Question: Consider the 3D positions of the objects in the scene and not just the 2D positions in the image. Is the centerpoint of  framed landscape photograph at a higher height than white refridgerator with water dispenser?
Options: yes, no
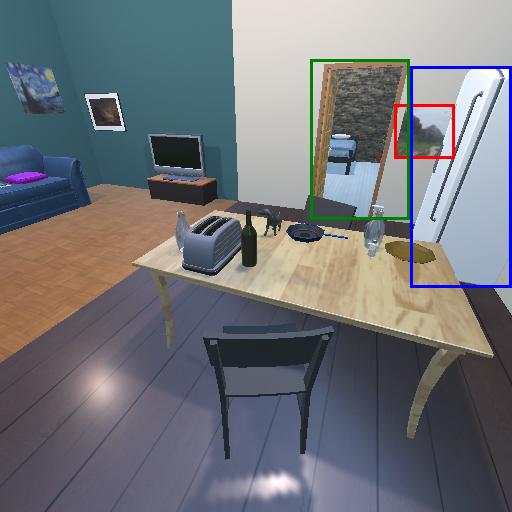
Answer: yes